Question: ## Background
I have a Web API registered in Azure AD and secured using WindowsAzureActiveDirectoryBearerAuthentication (OAuth2 bearer token). This is a B2B-type scenario where there are no interactive users - the applications calling the API are daemon-like background apps. As such, I don't need any consent experience - I just want trusted applications to be able to call the API, and other applications - even if they present a valid OAuth token - to be denied.
## What I've tried
<URL> I don't have to write my own authorization logic.
It seems like I should be able to define a permission for my API, grant that permission to each calling app in AAD (or a one-time admin consent), and then in my API just check for the presence of that permission in the 'scp' claim.
From looking at the portal it seems like this is what Application Permissions are intended for:

I can create a permission just fine via the application manifest. Unfortunately, I can't figure out how to specify that it's an Application Permission, not a Delegated Permission! I tried changing the 'type' from User to Admin as described on <URL>, but that seemed to have no effect.
'''
"oauth2Permissions": [
{
...
"type": "Admin",
...
}
'''
## Question
Am I correct that Application Permissions are the best solution for my scenario? If so, how do I configure it? Or, as I fear, is this yet another feature that is On The Roadmap™️ but not currently functional?
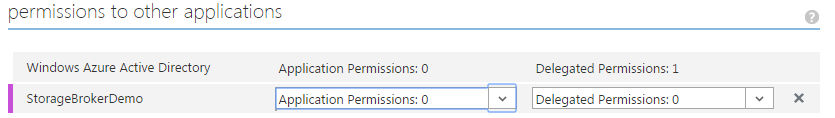
Answer: Ben, Application Permissions are declared in the appRoles section of the manifest. Indeed, if you declare an appRole called say 'trusted' in your resource application's (storage broker demo) manifest - it will show up in the Application Permissions drop down there. Then, when you assign that Application Permission to the client app - the access token that the client app will receive using the client credentials OAuth flow will contain a roles claim with value 'trusted'. Other apps in the tenant will also be able to get an access token for your resource app - but they wont have the 'trusted' roles claim. See this blog post for details: <URL>
Finally, the above way to assign an application permission to a client app only works when both the resource and client application are declared in the same directory - if however these apps are multi-tenant and a customer will install these apps separately - a global admin from customer's directory will need to consent to the client app - which will result in the application permission getting assigned to the instance of client app in the customer's tenant. (my blog post covers this too)
Hope this helps.
ps: if you're stuck - feel free to ping me on the contact page of <URL>